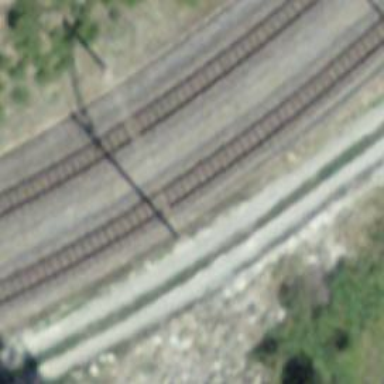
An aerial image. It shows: Catenary mast for power lines.